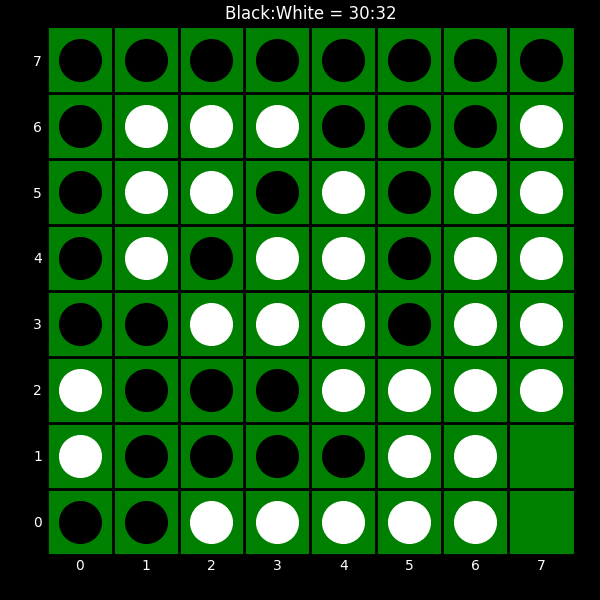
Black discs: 30
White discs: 32